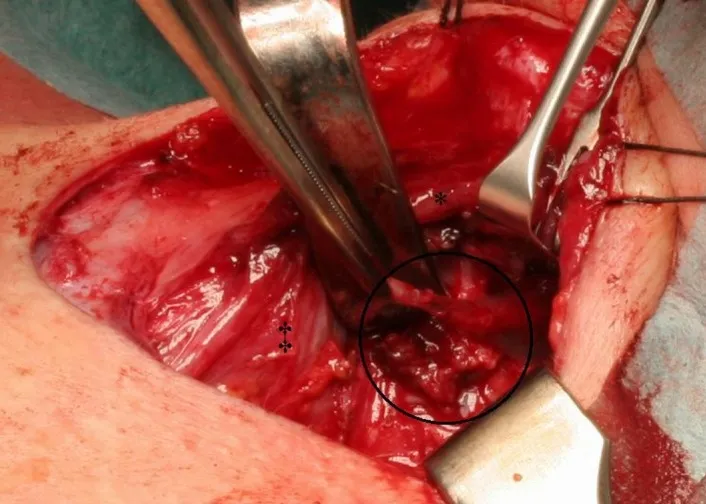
Intraoperative cervicotomy situs with fistula (circle), thyroid cartilage (*), and left thyroid lobe ( ).
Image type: medical_photograph (other_medical_photograph)